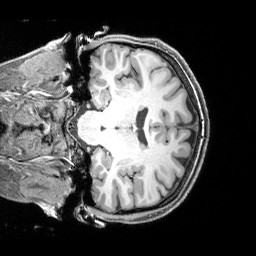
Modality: T1w
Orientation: coronal
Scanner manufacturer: siemens
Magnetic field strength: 3 T
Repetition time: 2.4 s
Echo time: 0.00215 s